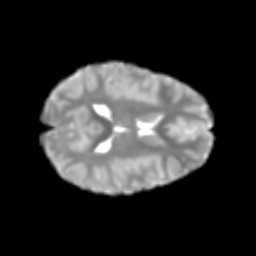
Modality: T2w
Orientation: axial
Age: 7
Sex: male
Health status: healthy